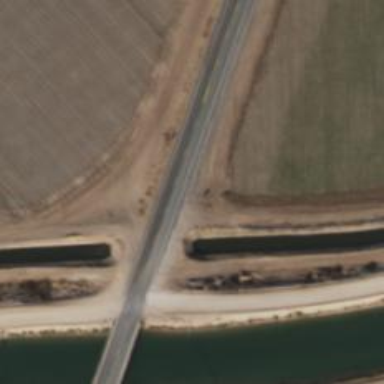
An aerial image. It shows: Culvert tunnel crossing over canal.